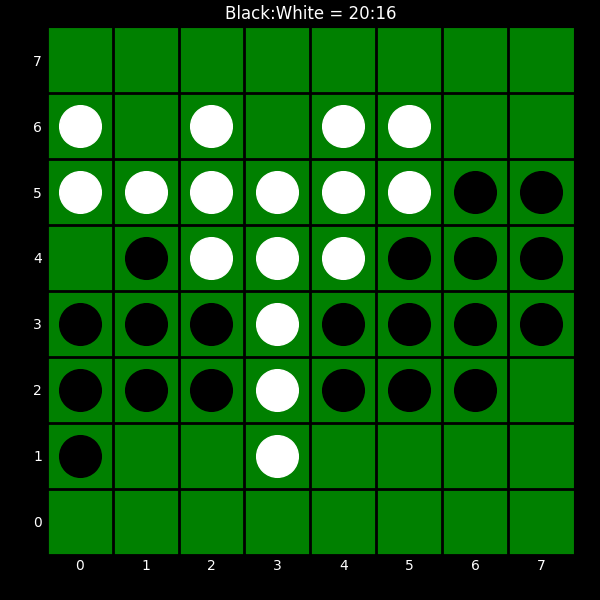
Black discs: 20
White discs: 16